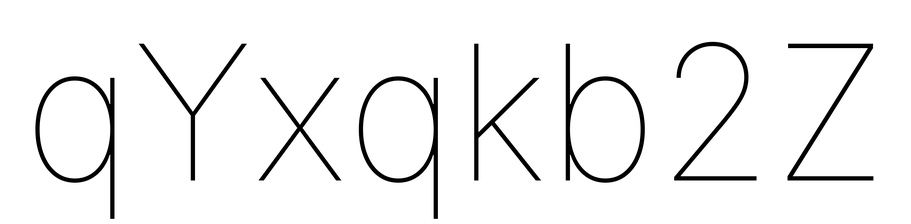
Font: Inter_Thin